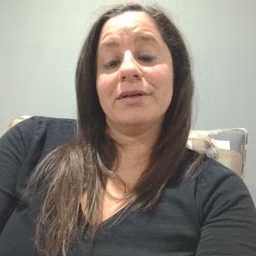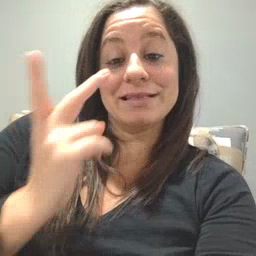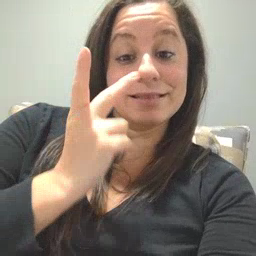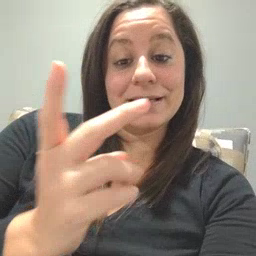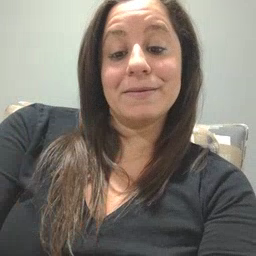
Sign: see